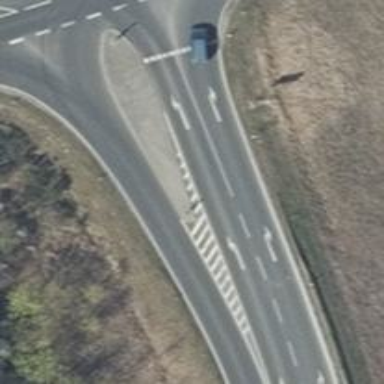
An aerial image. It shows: Asphalt road with primary link designation.